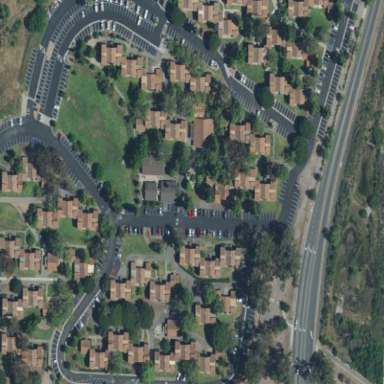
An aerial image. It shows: Residential area.